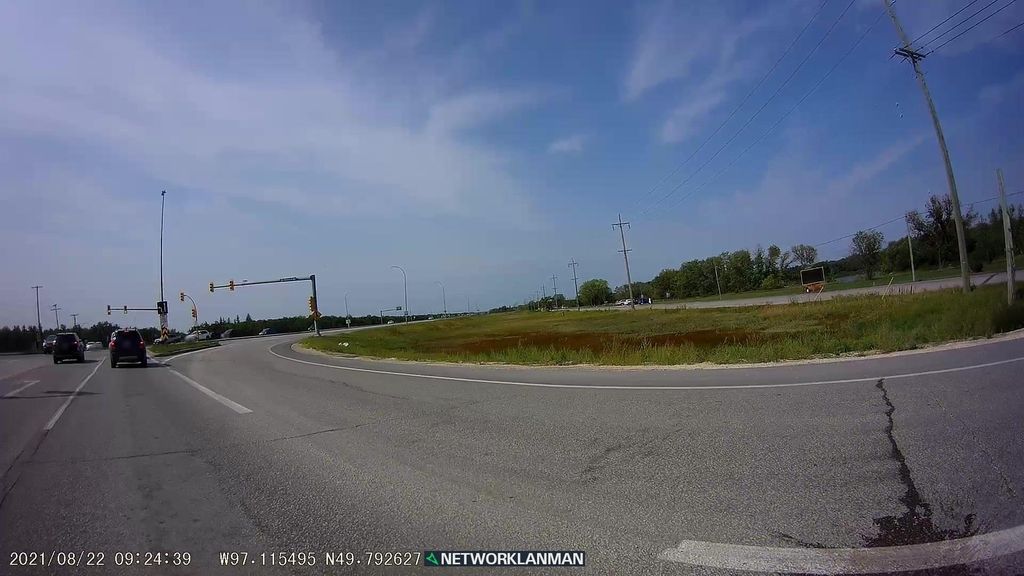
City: winnipeg